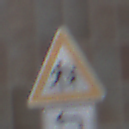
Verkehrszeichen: KinderLinks
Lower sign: RichtungsangabeDurchPfeile2
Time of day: MorningAfternoon
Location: Roofed (Urban)
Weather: PartlyCloudy
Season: NotSpecified
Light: Natural